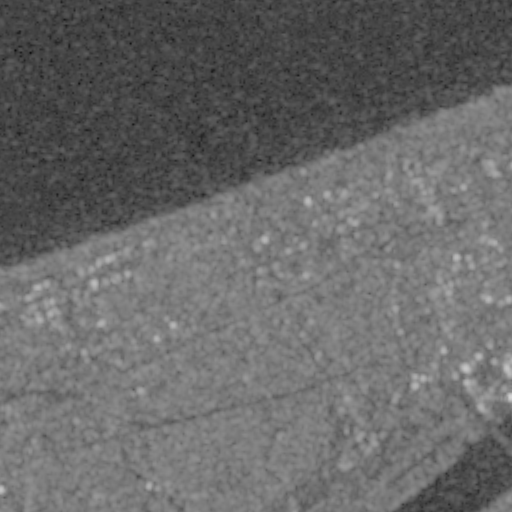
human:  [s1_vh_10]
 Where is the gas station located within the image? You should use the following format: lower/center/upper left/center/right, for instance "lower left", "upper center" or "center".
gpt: The gas station is located in the lower right of the image.
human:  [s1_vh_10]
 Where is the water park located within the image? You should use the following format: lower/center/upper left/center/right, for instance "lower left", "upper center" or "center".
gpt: The water park is located in the lower right of the image.
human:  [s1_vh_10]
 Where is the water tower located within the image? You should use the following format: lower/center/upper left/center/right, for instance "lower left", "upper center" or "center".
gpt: The water tower is located in the lower left of the image.
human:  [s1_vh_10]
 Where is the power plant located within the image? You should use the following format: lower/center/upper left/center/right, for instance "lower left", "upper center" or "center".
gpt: There is no power plant in the image.

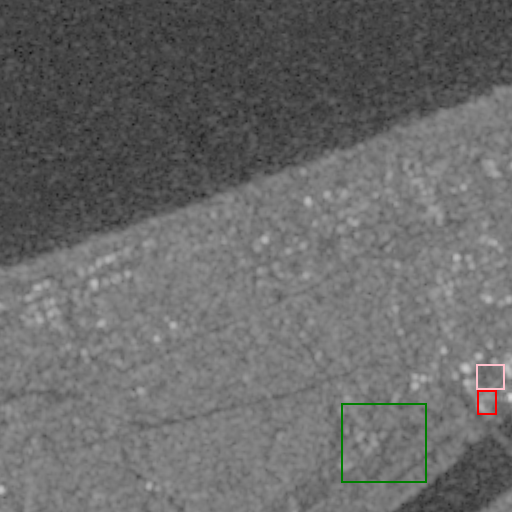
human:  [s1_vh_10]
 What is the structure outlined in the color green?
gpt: The structure outlined in green is a park.
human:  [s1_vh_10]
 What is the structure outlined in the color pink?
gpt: The structure outlined in pink is a parking lot.
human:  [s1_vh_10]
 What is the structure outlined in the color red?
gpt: The structure outlined in red is a water park.
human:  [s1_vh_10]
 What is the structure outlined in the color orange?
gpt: There is no orange outline.